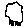
Label: cloud